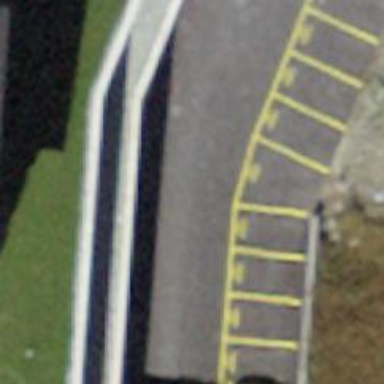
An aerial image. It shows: Parking aisle designated as service road.